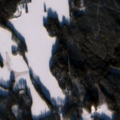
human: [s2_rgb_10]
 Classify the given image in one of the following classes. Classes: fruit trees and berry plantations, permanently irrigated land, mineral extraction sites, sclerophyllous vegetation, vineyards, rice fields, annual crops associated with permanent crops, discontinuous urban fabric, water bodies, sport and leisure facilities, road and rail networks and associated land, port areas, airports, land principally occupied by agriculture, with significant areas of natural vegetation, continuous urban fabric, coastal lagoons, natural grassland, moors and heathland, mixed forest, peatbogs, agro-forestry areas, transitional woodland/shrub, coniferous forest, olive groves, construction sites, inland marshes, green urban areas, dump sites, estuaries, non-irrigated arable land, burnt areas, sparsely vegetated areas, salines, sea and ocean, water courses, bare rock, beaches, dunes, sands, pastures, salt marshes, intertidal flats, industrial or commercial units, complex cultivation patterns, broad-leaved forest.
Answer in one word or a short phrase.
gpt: coniferous forest, mixed forest, water bodies